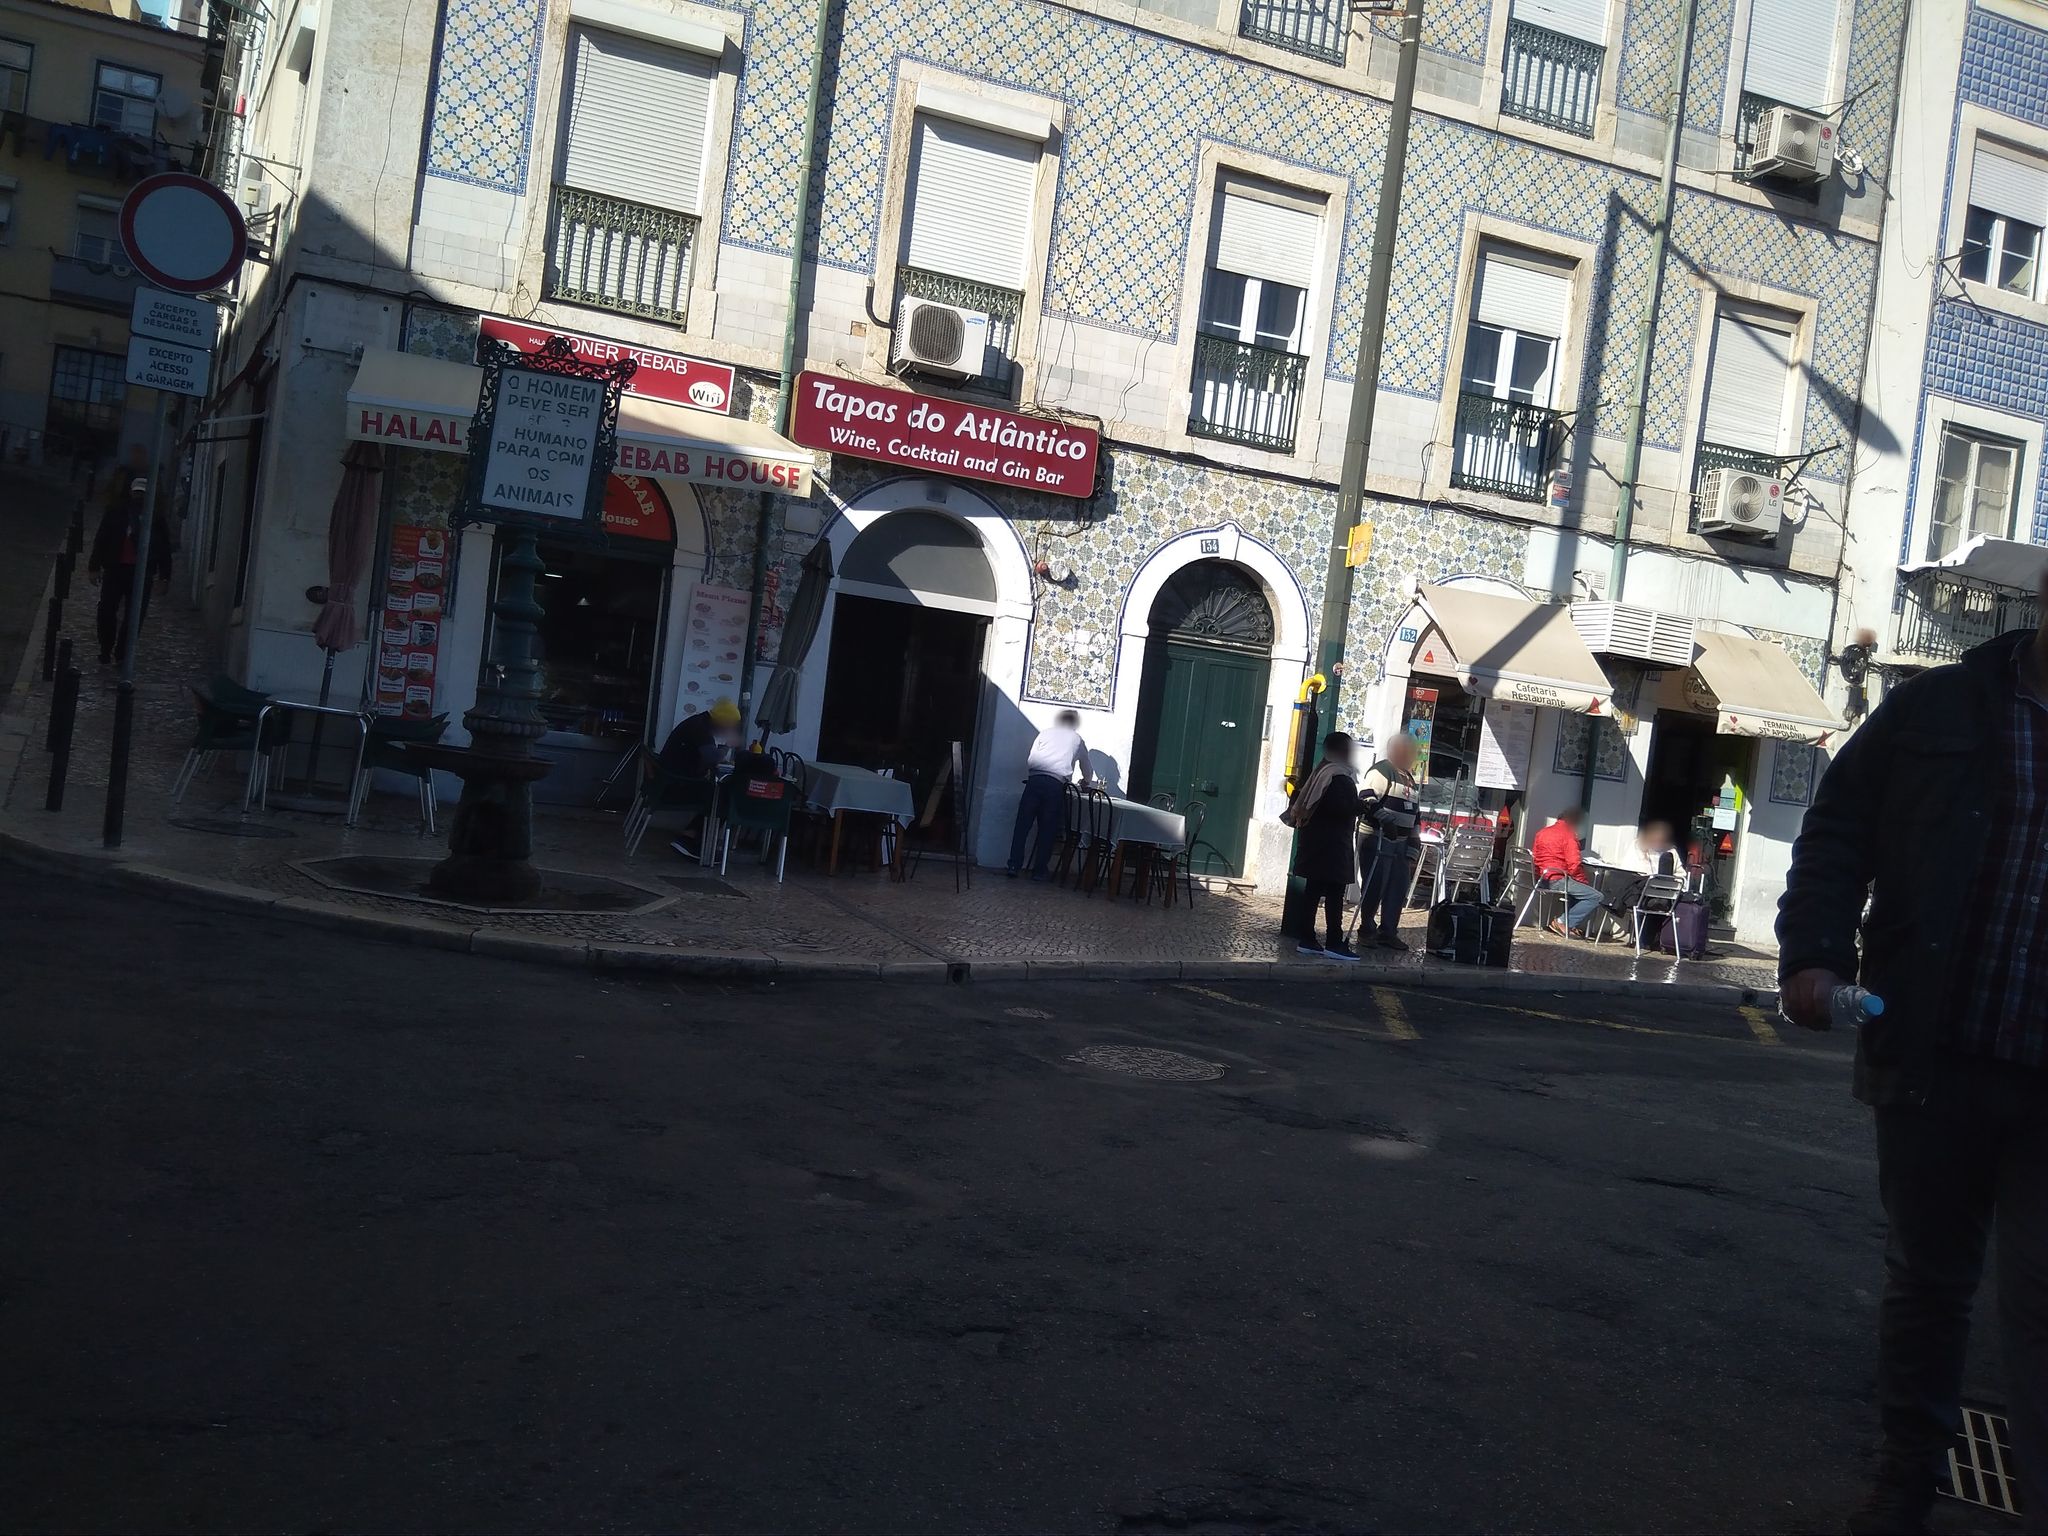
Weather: clear
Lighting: day
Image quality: good
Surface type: walking surface
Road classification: tertiary_link, residential
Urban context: urban centre
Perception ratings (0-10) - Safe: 1.22, Lively: 7.08, Beautiful: 3.49, Boring: 4.25, Depressing: 3.35, Wealthy: 6.45